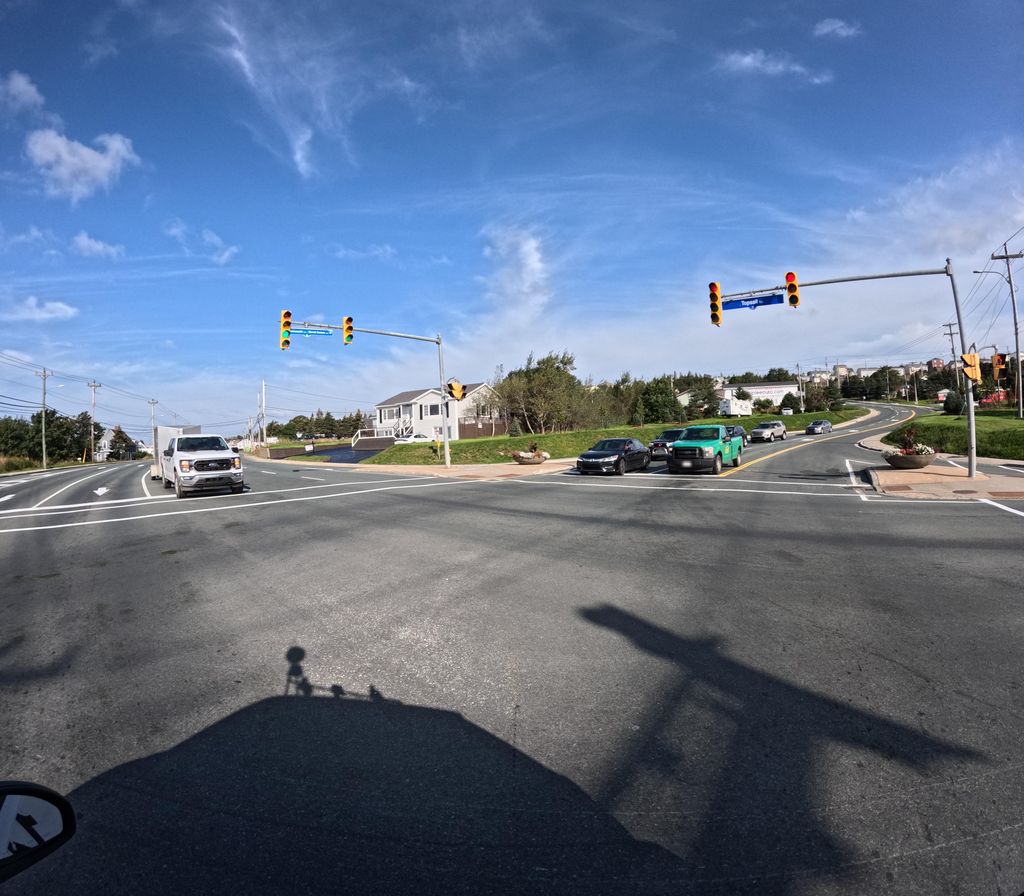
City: st_johns